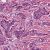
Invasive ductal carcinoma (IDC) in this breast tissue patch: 1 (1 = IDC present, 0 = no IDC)